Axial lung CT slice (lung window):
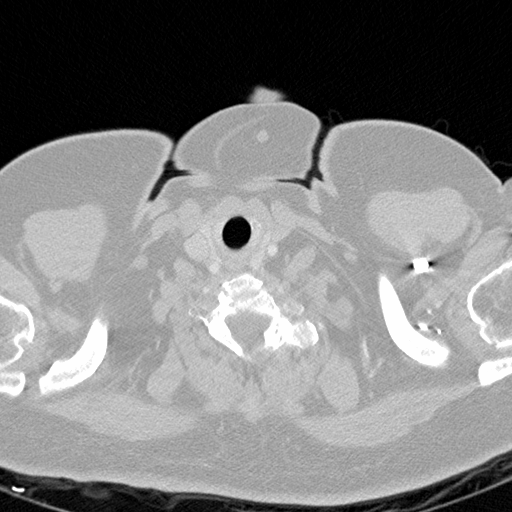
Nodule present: no